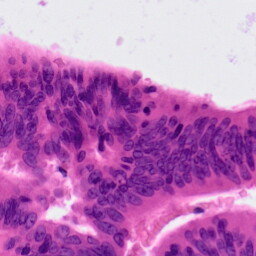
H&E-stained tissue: Colon